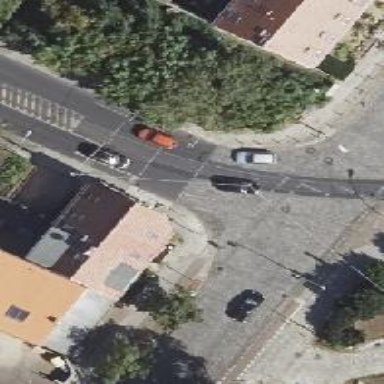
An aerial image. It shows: Crossing with traffic signals.